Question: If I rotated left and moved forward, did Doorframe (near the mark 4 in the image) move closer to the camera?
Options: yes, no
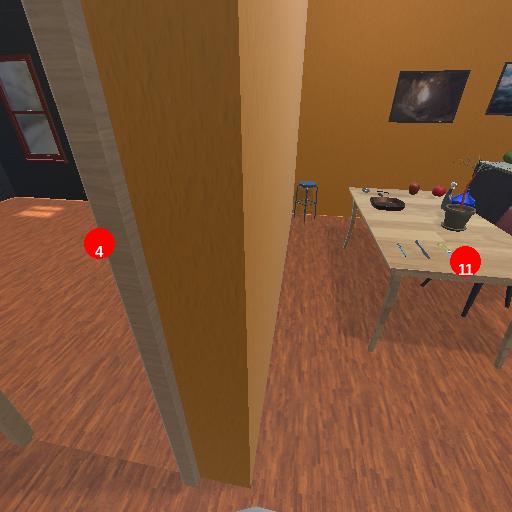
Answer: yes